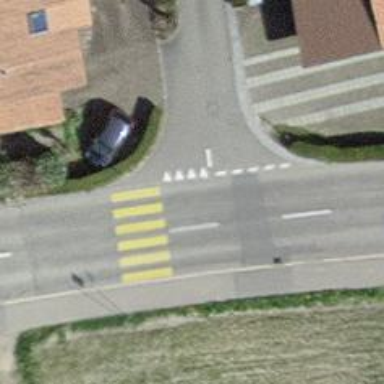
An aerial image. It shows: Zebra crossing on the road.